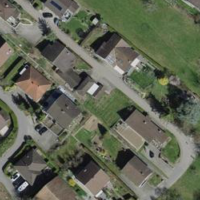
EUNIS habitat code: 55
Species observed at this site:
Cirsium vulgare